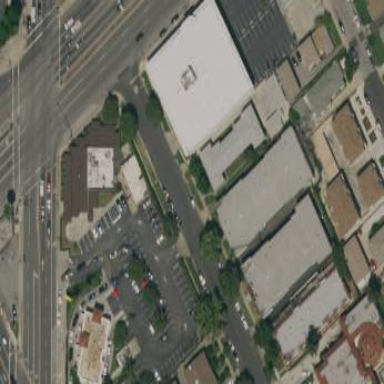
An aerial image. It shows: Commercial building.